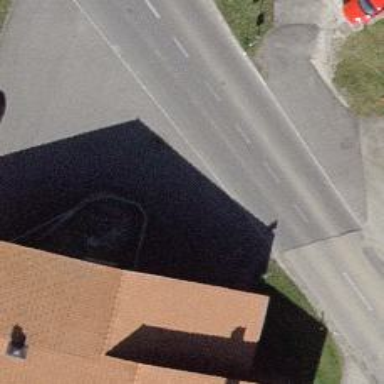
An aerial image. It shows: Bus stop along the road.